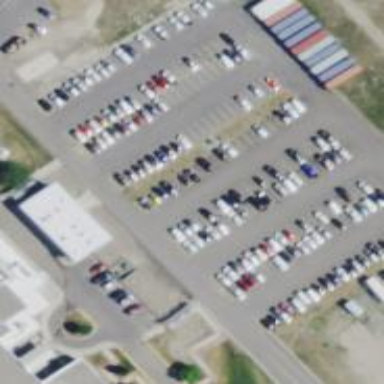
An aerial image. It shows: Parking area with surface.